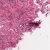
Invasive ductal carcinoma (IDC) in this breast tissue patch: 1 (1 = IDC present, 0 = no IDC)